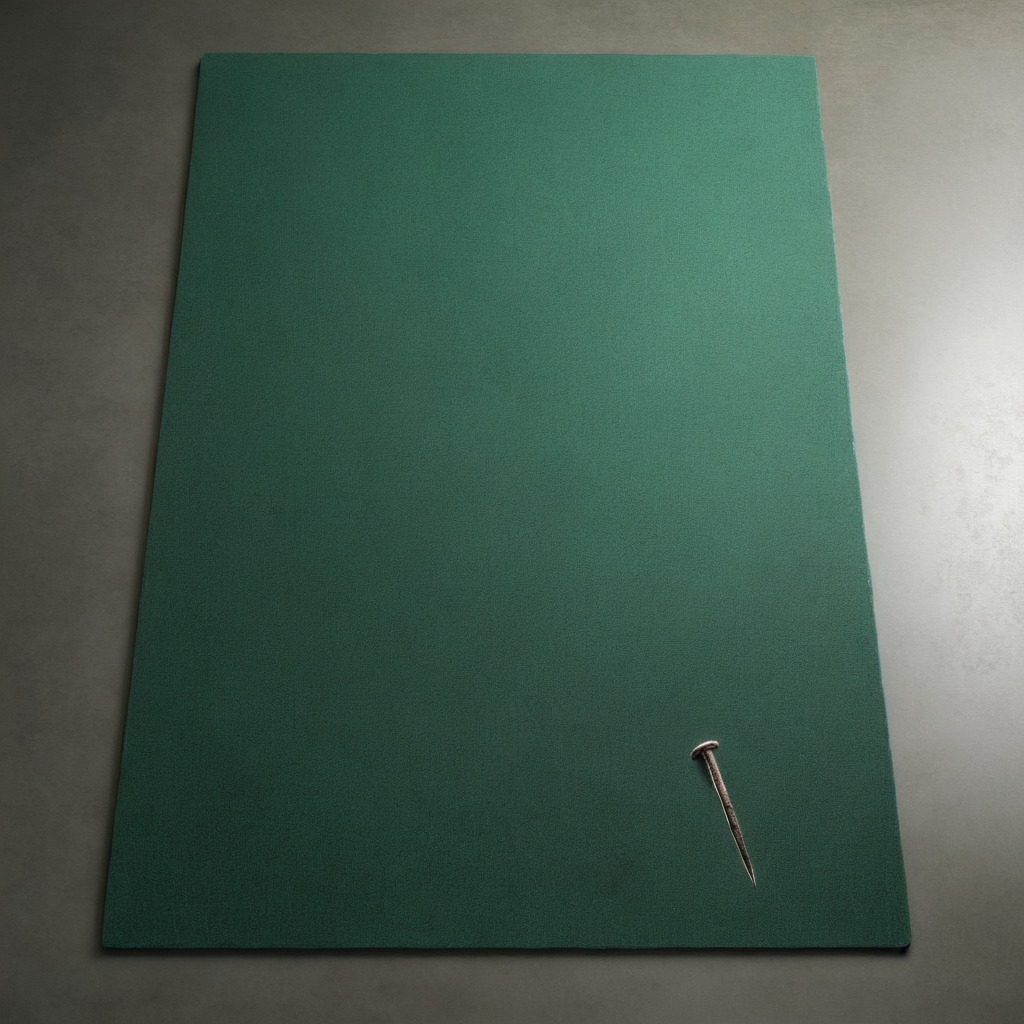
An iron nail lies on a clean granite tabletop covered with a green rubber mat inside a workshop under bright overhead lighting crisp shadows high clarity worn but beneath the mat